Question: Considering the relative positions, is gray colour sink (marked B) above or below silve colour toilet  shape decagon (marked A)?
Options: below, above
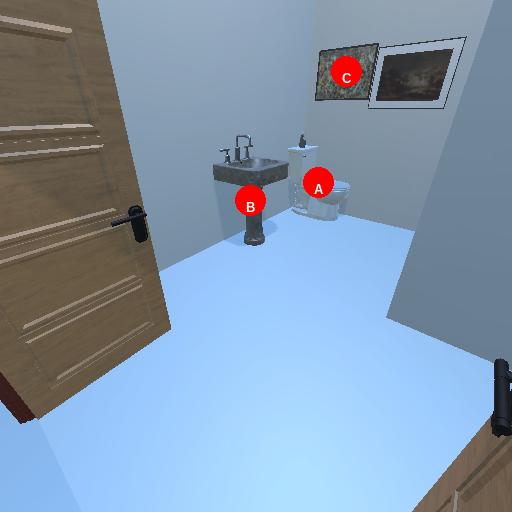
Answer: below